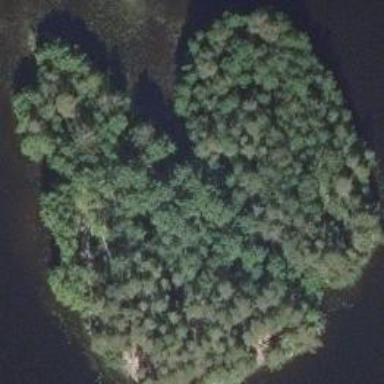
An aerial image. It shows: Islet surrounded by woodland.